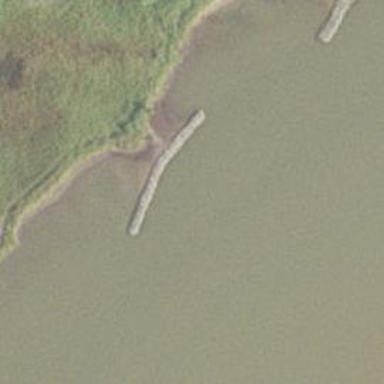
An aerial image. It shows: Breakwater structure.